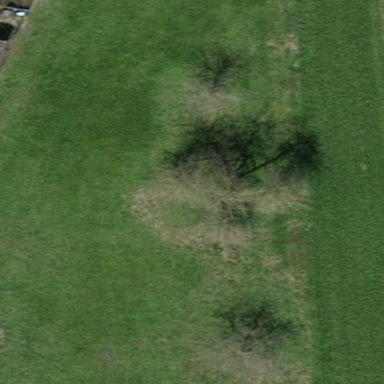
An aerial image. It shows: Orchard.